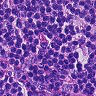
Metastatic tissue present: no